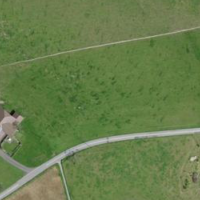
EUNIS habitat code: 52
Species observed at this site:
Bellis perennis